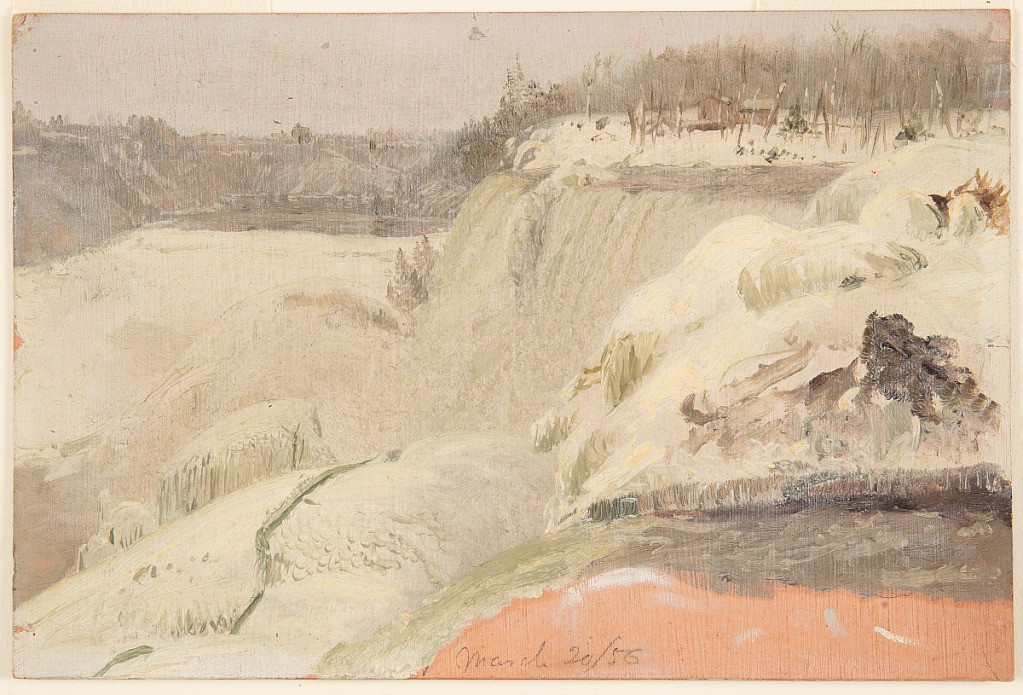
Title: American Falls in the Snow, from Goat Island, New York
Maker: Frederic Edwin Church, American, 1826–1900
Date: March 20, 1856
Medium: Oil and graphite on cardboard
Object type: Drawing
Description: Landscape sketch showing a view of the American Falls portion of Niagara Falls covered in snow, as viewed from Goat Island. In the immediately foreground, nearby water rushes over the edge of the falls down toward the cascade's frozen base at left. At right, a mass of ice and rocks atop the falls is visible, covered in snow. Just beyond it in the middle distance, the remaining portion of the American Falls is visible, with water cascading over its edge unimpeded. On the opposite shore, two wooden structures are visible within a barren wooded area. At left, the Niagara River flows into the background, hemmed in by steep banks at left and right, before curving to the left.